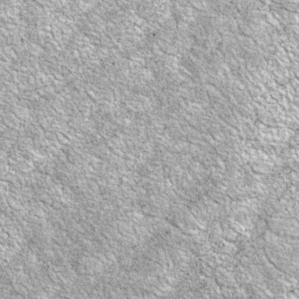
Label: non_frost